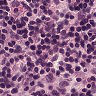
Metastatic tissue present: no